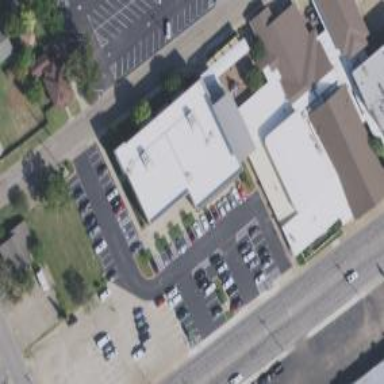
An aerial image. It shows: Parking space.